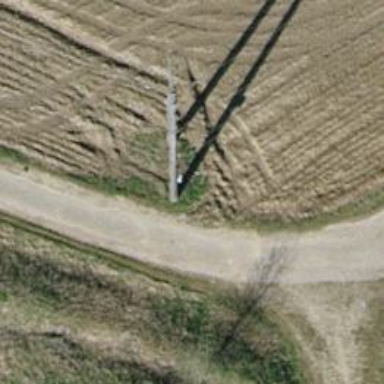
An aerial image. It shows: Power line is depicted.